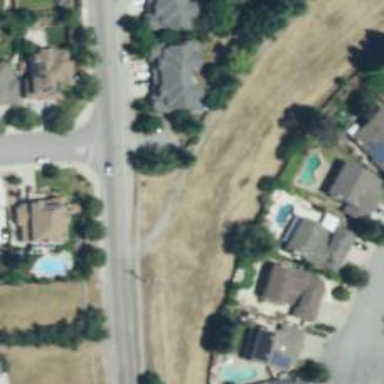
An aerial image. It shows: Residential road.